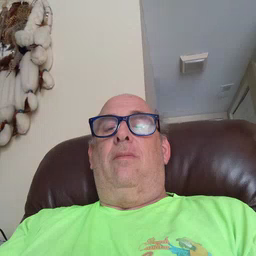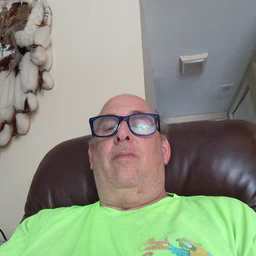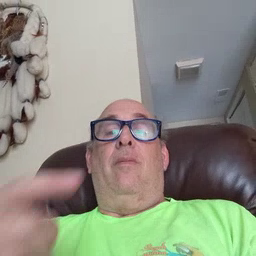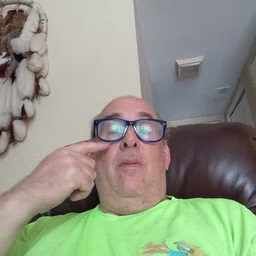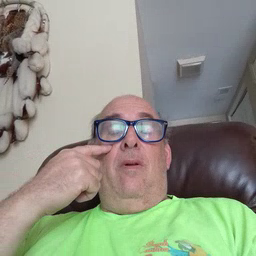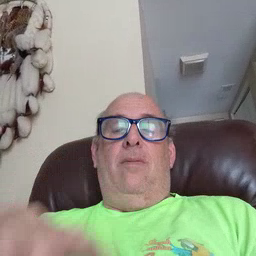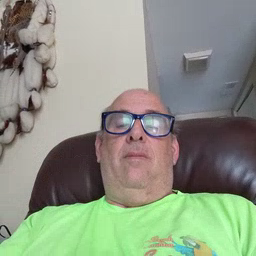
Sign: eye